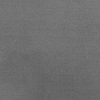
Atmospheric dust classification: dusty